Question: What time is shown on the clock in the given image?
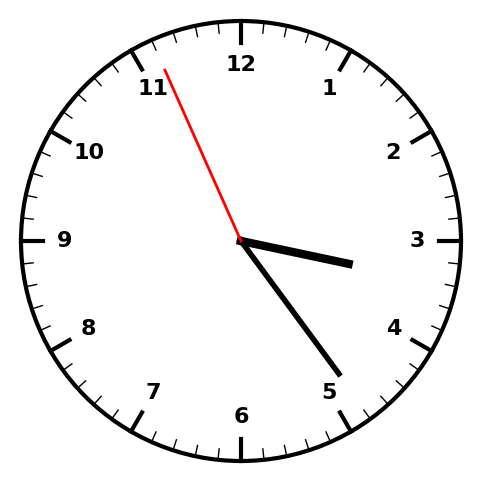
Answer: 03:23:56